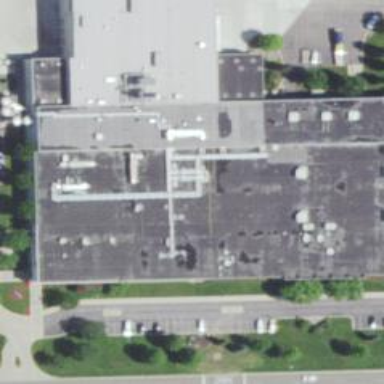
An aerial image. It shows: Industrial building.